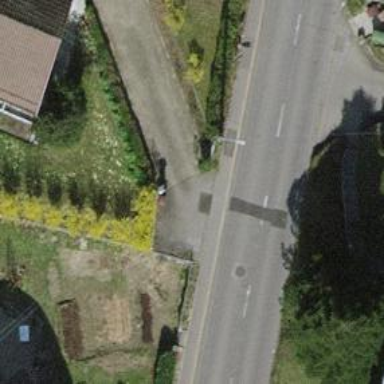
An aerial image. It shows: Unmarked crossing on asphalt footway.